Field crop: maize
Growth stage: 1
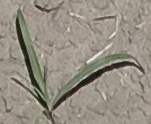
Species: sorghum